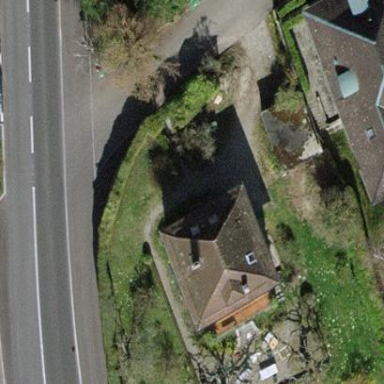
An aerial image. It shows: Detached building with hipped roof shape.